Question: I am working in a linux environment. In my current directory, when I performed the ls command, this is what I got

In repo.c, I have this line of code
'''
#include <battleship.h>
'''
However when I try to compile and create the executable with this command(also link to library file battleship.c)
'''
gcc repo.c -lbattleship.c
'''
I get this error
"repo.c:10:24: error battleship.h: No such file or directory"
Does anyone know why the compiler cannot find the header file? I put it in the same directory as the main C file
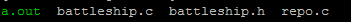
Answer: '''
# include<>
'''
This variant is used to include system header files.
'''
#include ""
'''
This is used to include user created header files.
So try using
'''
#include "battleship.h"
'''